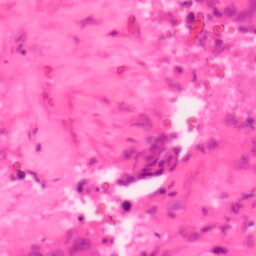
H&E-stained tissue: Colon